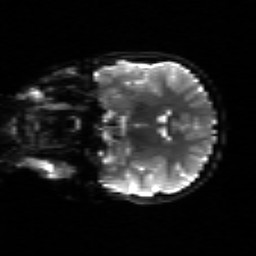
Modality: sbref
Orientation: coronal
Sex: male
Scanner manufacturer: siemens
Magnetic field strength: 3 T
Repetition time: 5 s
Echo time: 0.071 s